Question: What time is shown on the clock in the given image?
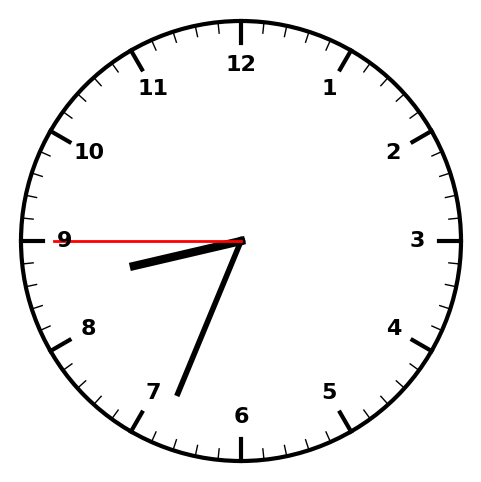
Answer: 08:33:45